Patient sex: M
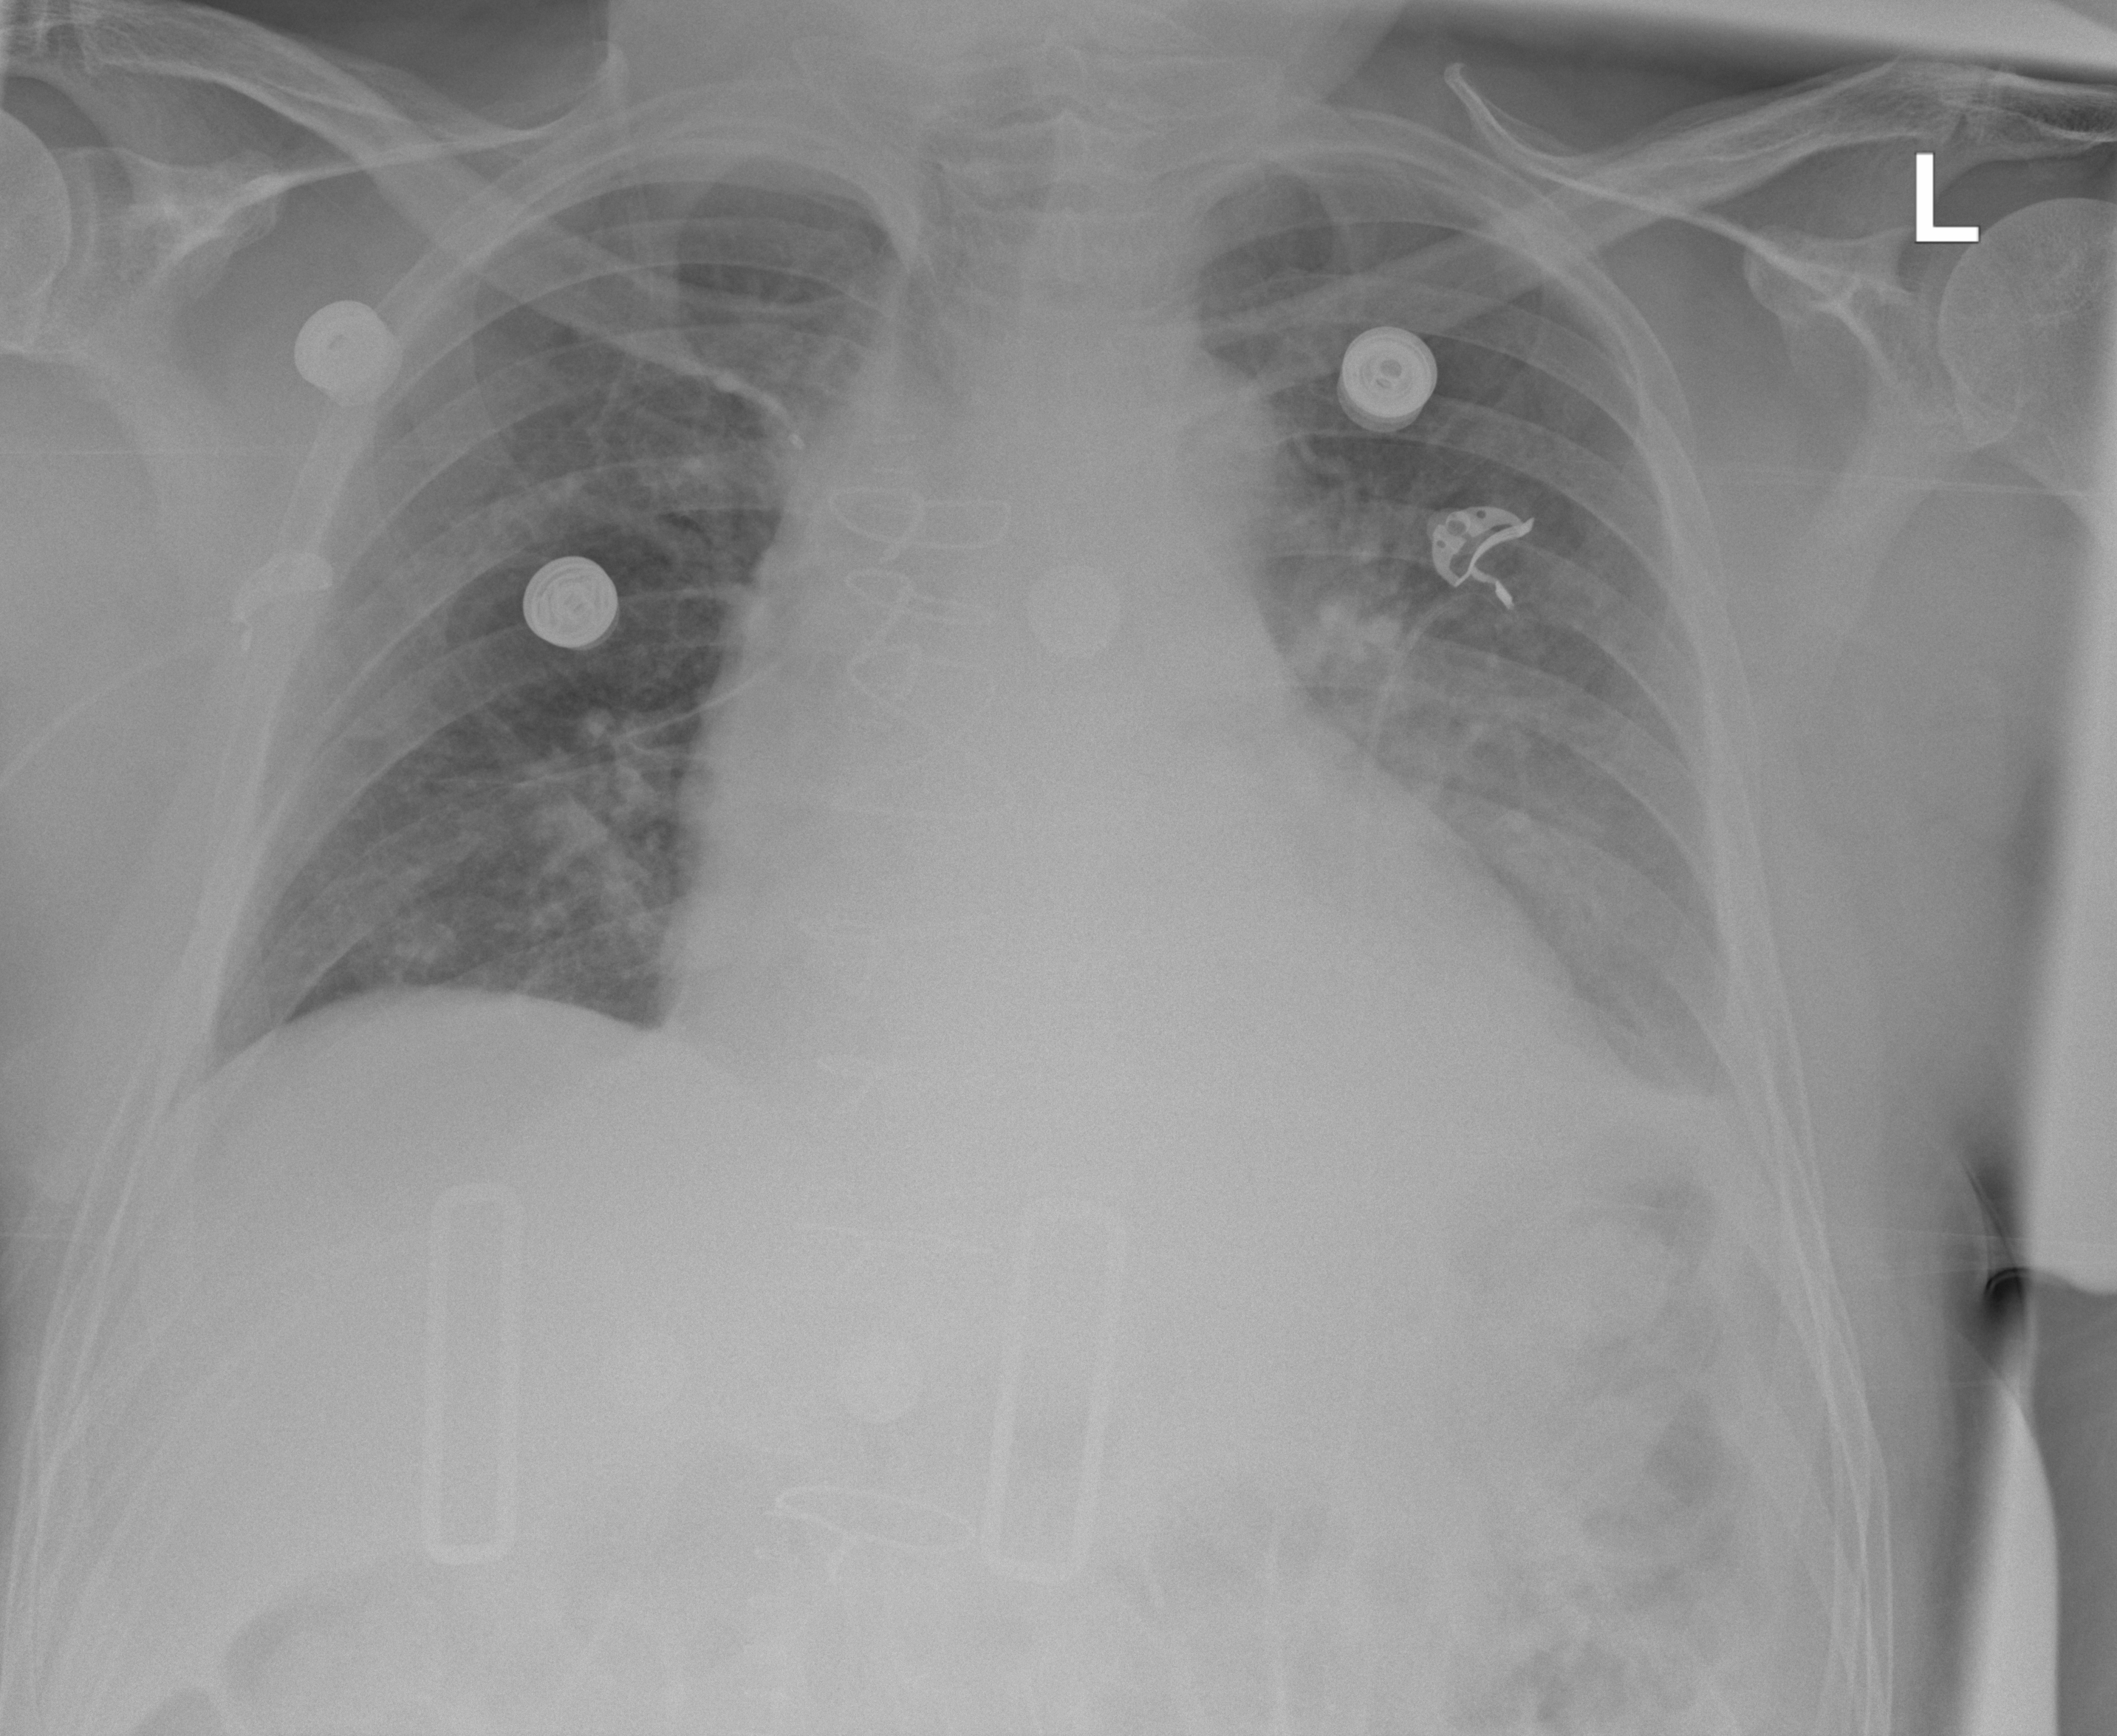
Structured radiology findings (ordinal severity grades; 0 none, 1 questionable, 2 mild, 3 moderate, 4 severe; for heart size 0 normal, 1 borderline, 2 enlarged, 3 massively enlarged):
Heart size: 2
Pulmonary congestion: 1
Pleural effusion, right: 0
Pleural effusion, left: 2
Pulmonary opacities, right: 2
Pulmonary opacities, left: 0
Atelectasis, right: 2
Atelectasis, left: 2